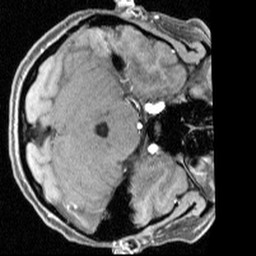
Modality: angio
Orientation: axial
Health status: ill
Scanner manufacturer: siemens
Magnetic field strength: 1.5 T
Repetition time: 0.039 s
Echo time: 0.00502 s